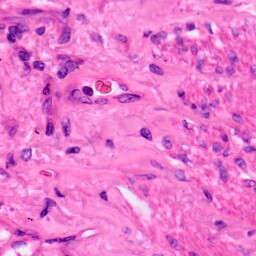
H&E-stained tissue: Lung